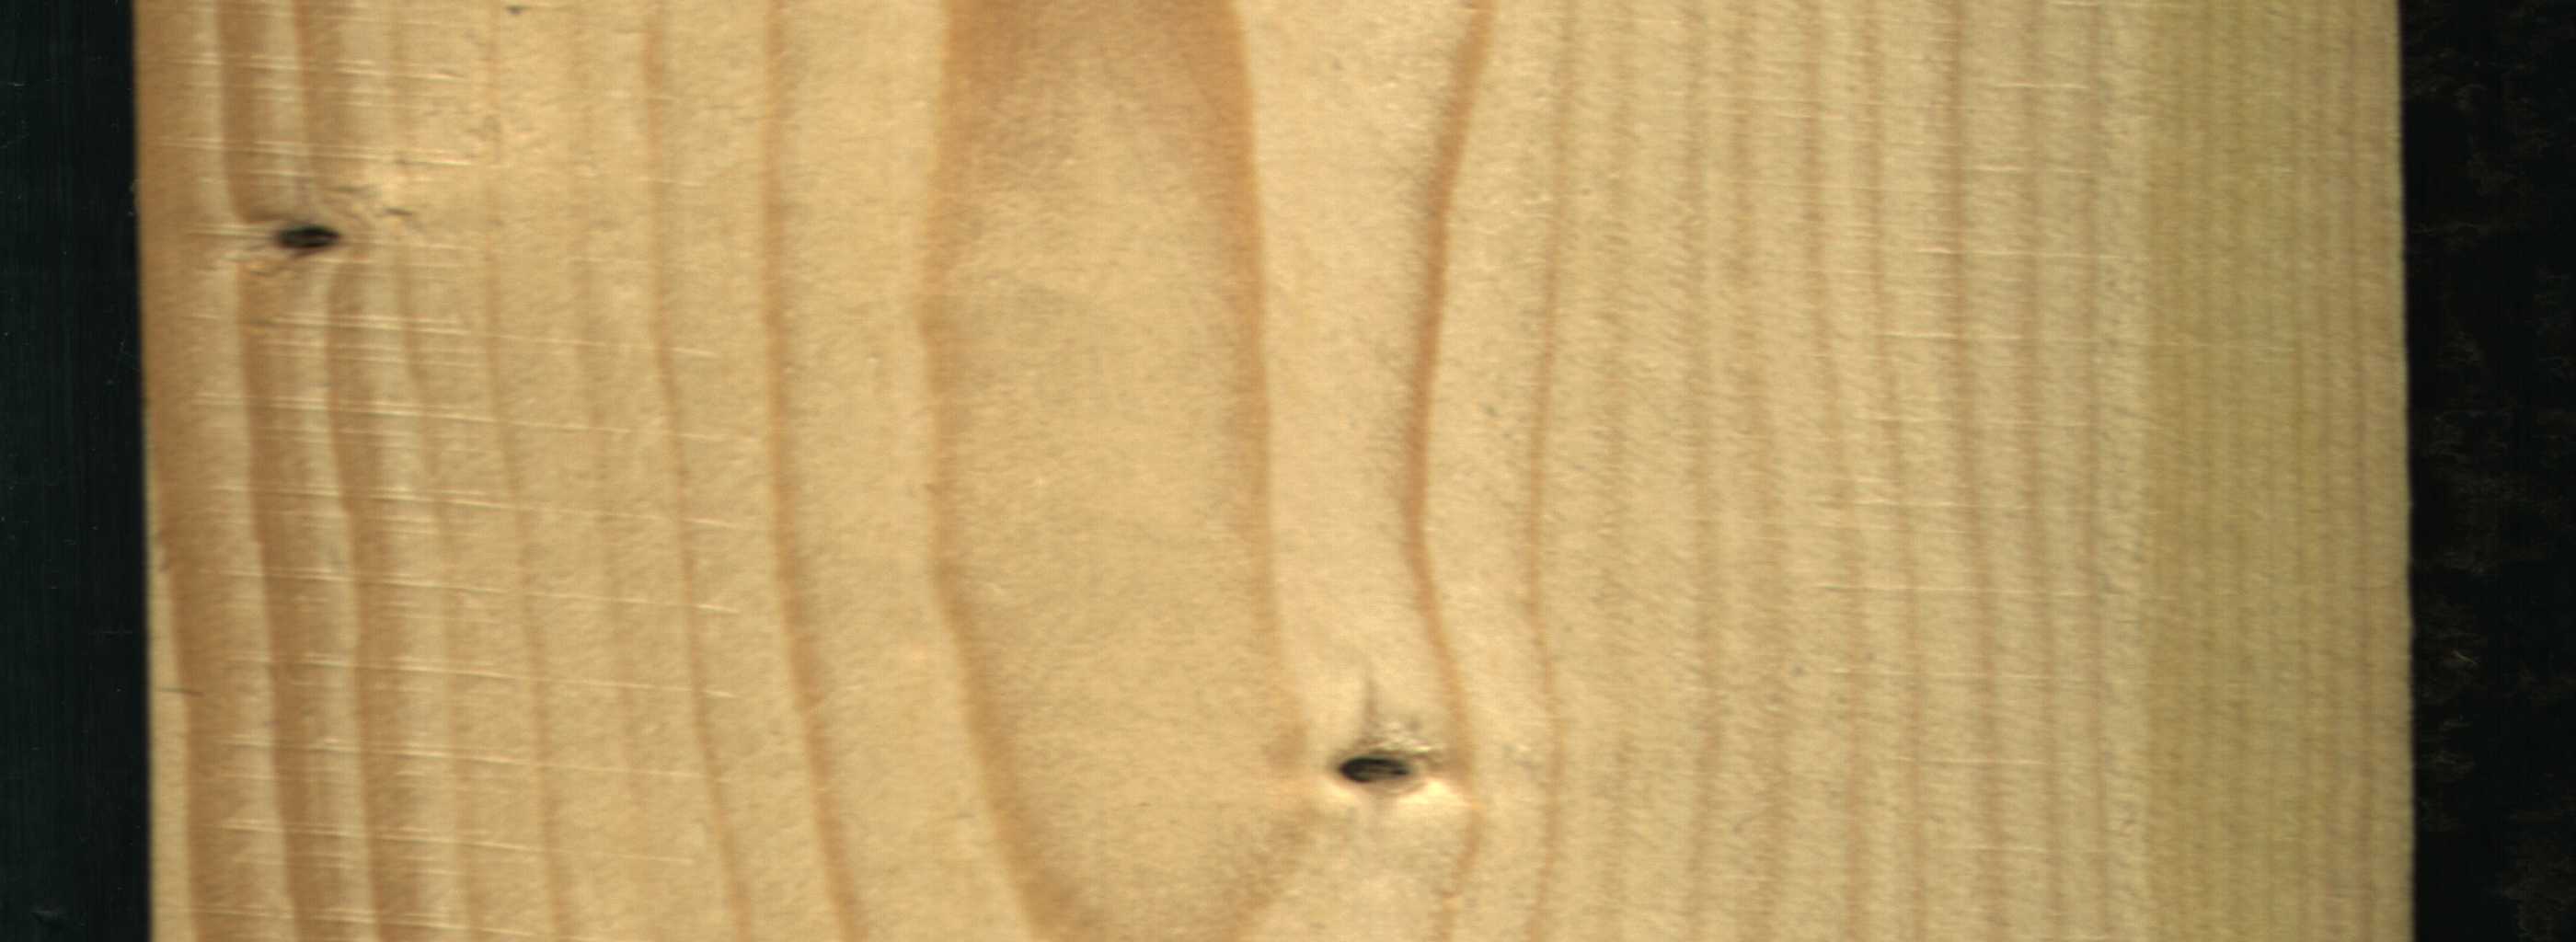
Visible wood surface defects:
Dead_Knot
Dead_Knot